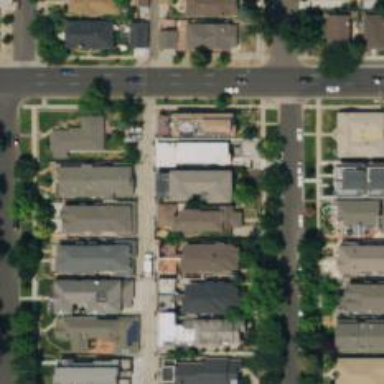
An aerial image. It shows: Alley classified as service road.